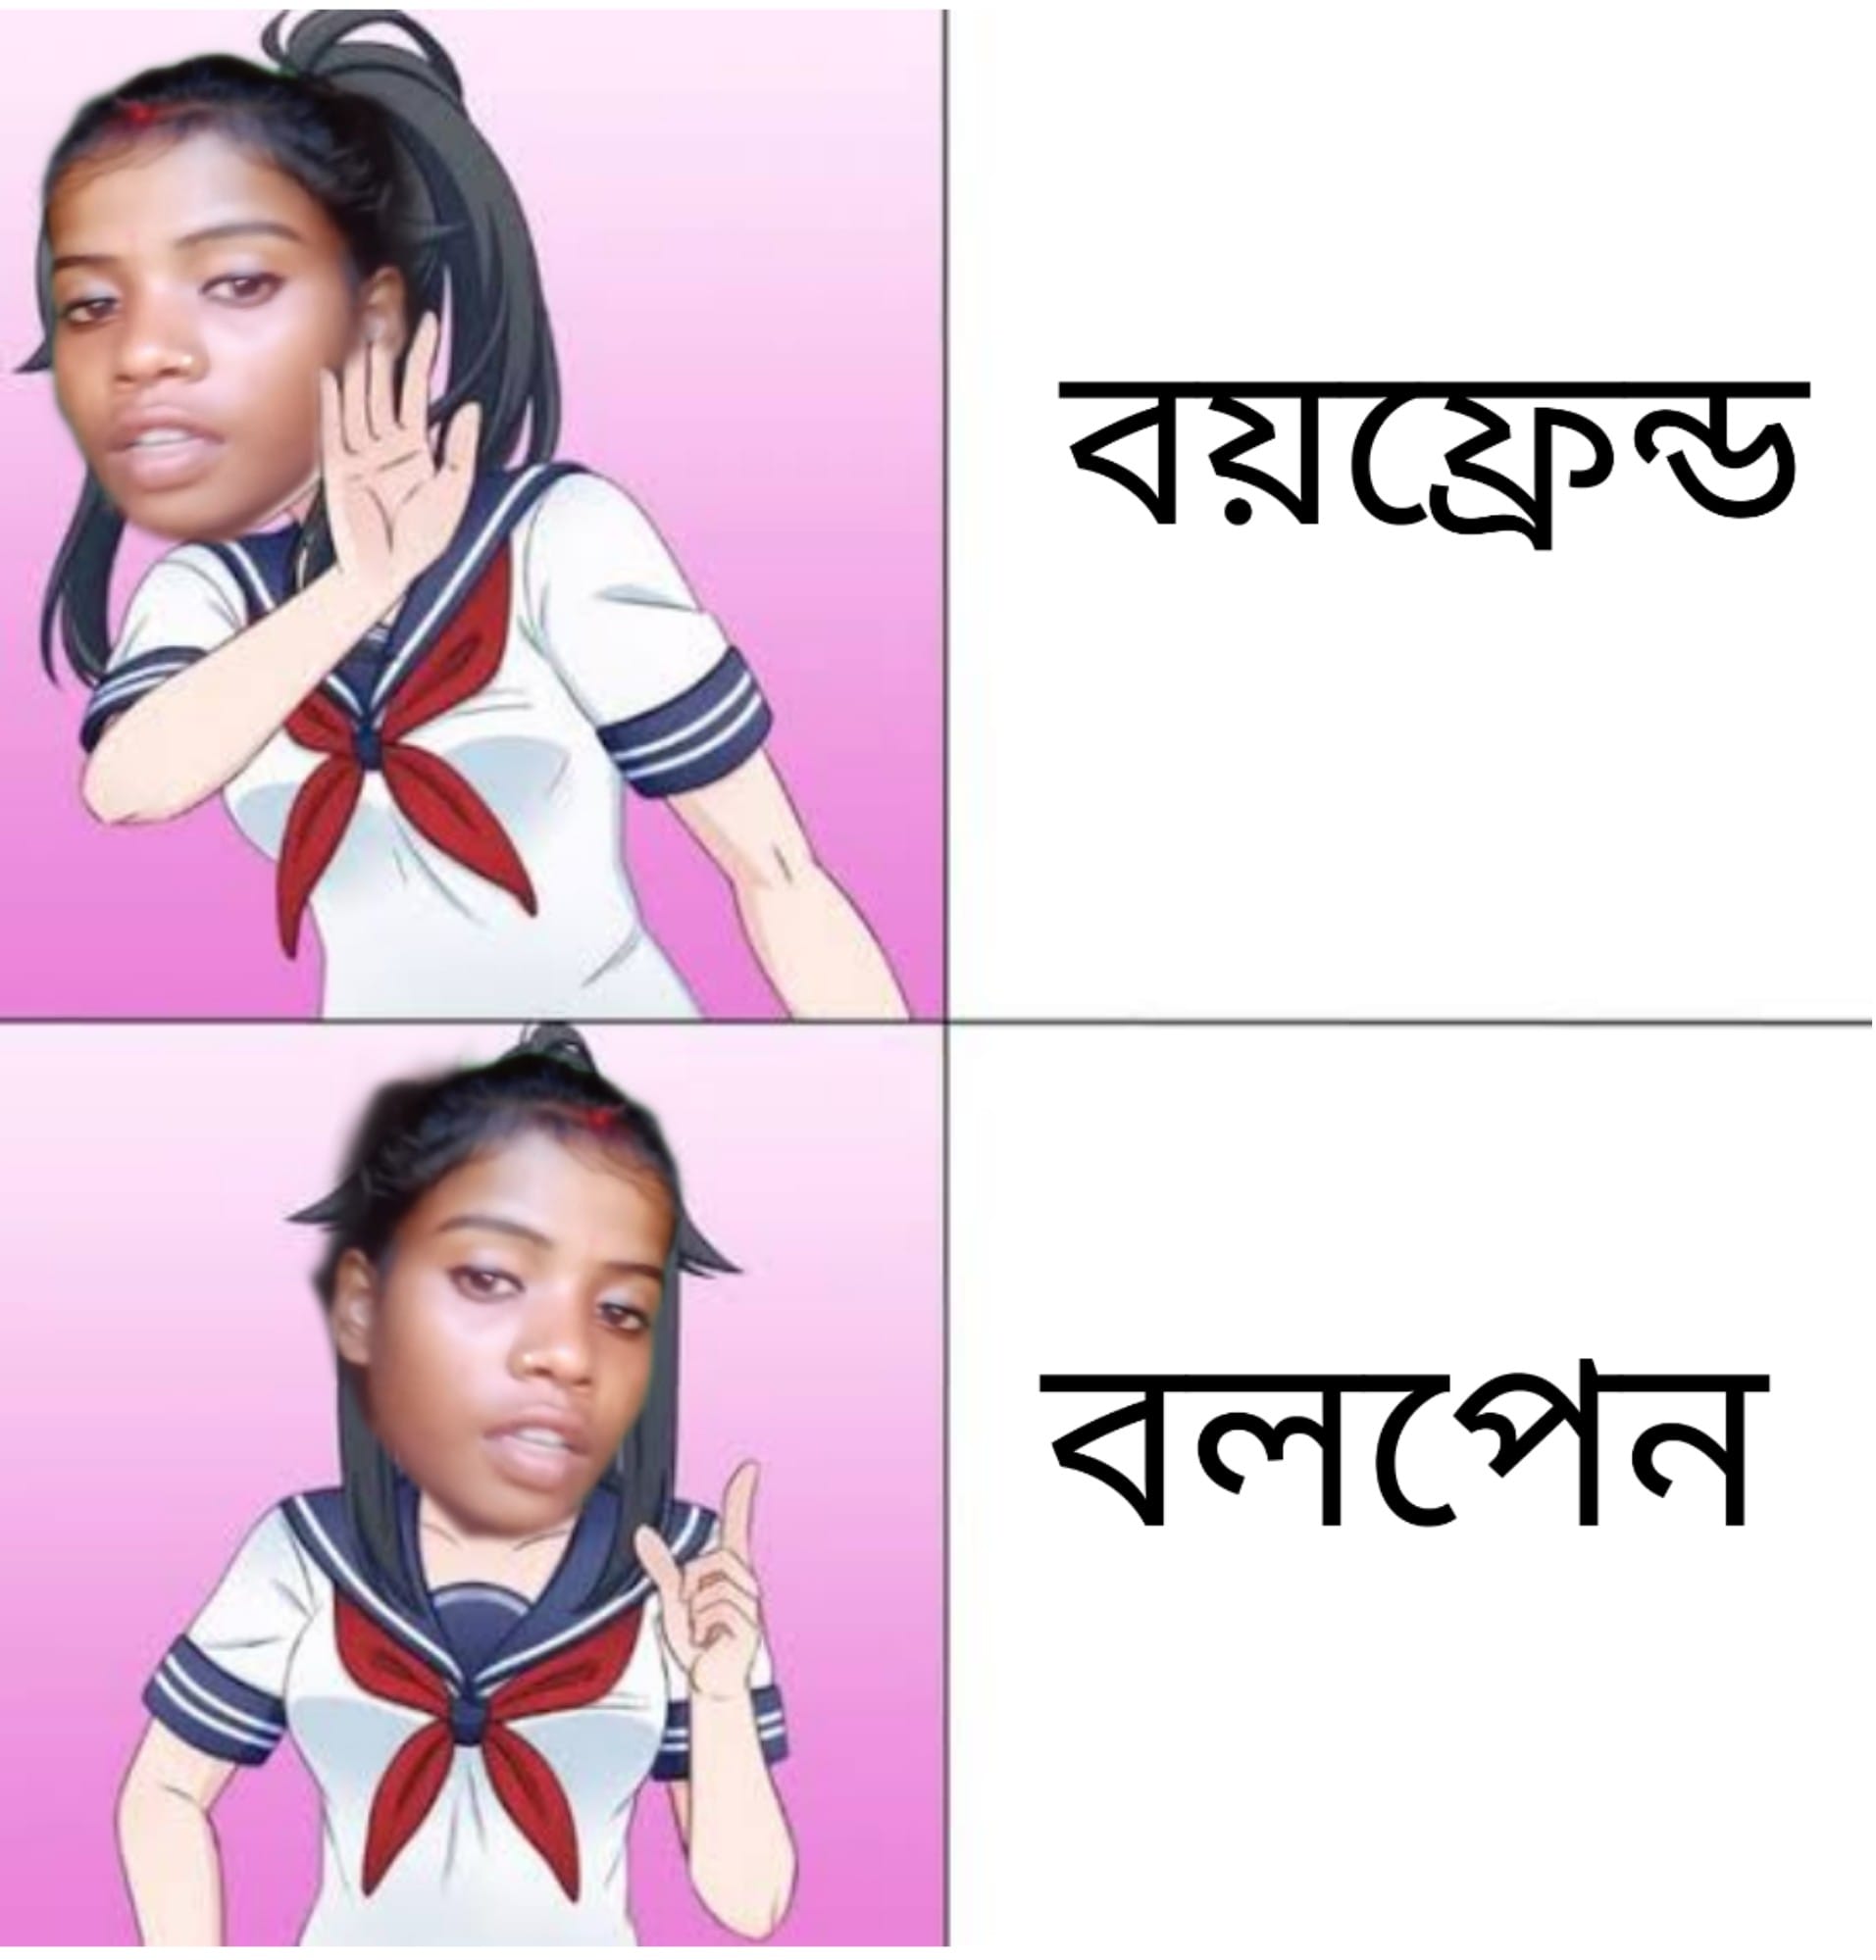
Caption: বয়ফ্রেন্ড      বলপেন
Label: hate